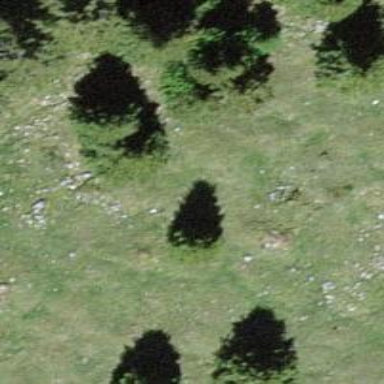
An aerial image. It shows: Needle-leaved tree in its natural environment.